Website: lowes
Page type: payment
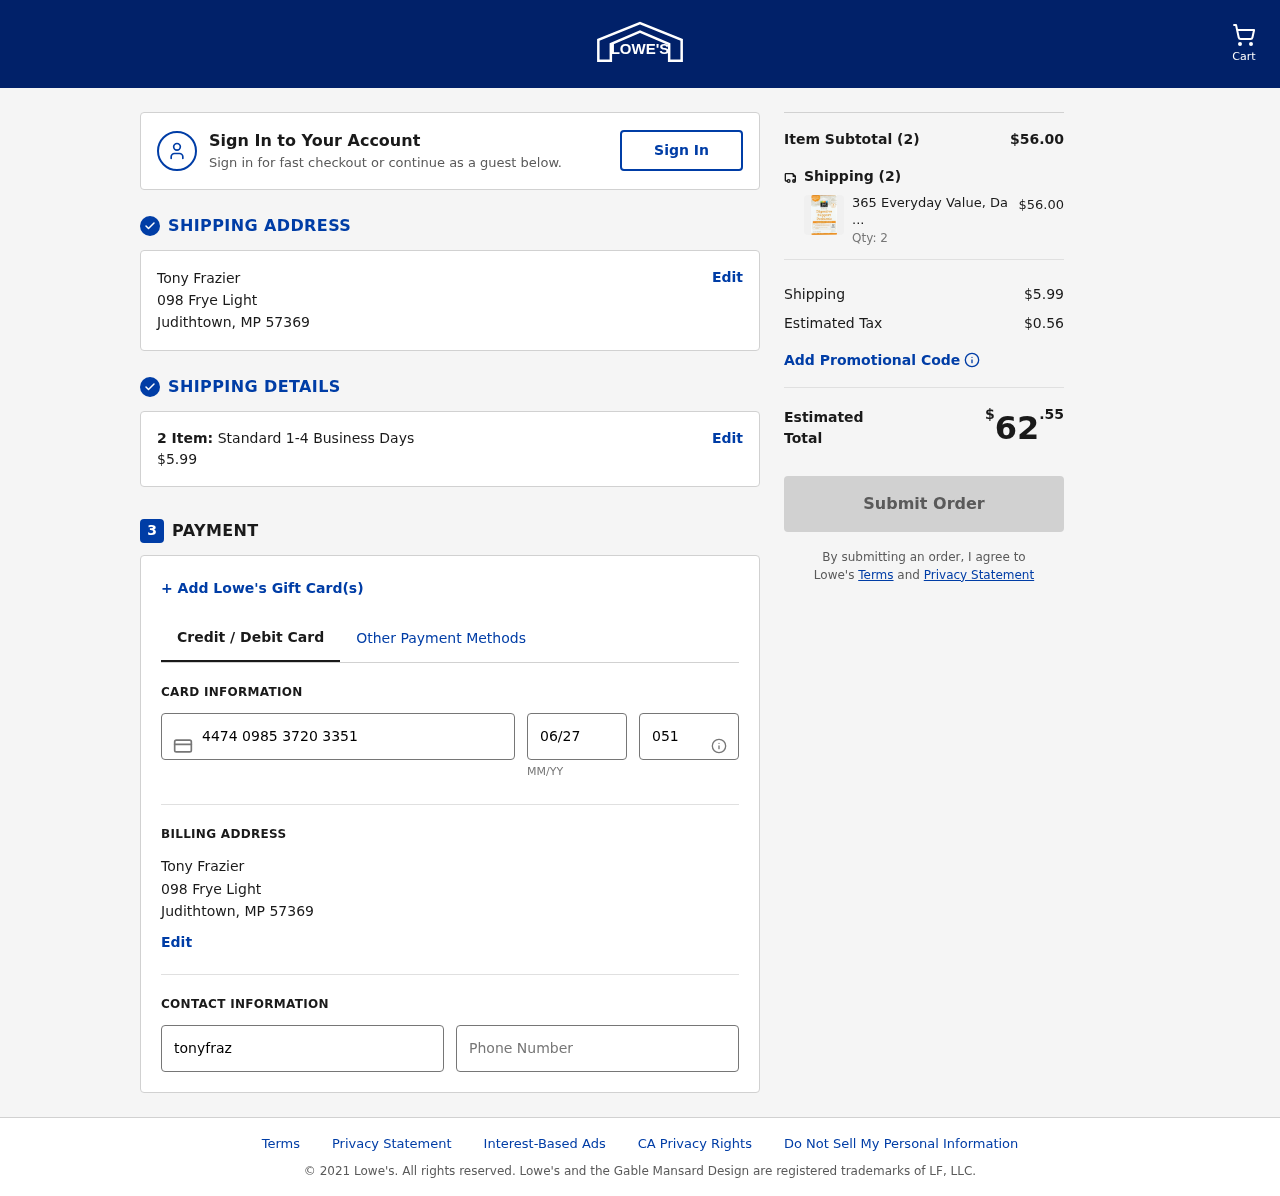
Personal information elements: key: PII_CARD_CVV
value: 051
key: PII_CARD_EXPIRY
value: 06/27
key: PII_CARD_NUMBER
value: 4474 0985 3720 3351
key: PII_CITY
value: Judithtown
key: PII_EMAIL
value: tonyfrazier@hotmail.com
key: PII_FULLNAME
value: Tony Frazier
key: PII_PHONE
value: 5796206754
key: PII_POSTCODE
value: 57369
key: PII_STATE_ABBR
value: MP
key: PII_STREET
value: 098 Frye Light
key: PII_FULLNAME2
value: Tony Frazier
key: PII_STREET2
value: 098 Frye Light
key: PII_CITY2
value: Judithtown
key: PII_STATE_ABBR2
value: MP
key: PII_POSTCODE2
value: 57369
Product elements: key: PRODUCT1_NAME
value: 365 Everyday Value, Daily Digestive Support Probiotic 5 Billion CFU, 30 ct
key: PRODUCT1_PRICE
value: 28
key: PRODUCT1_QUANTITY
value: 2
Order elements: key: ORDER_NUM_ITEMS
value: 2
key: ORDER_SHIPPING_COST
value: $5.99
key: ORDER_NUM_ITEMS2
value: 2
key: ORDER_SUBTOTAL
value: $56.00
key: ORDER_NUM_ITEMS3
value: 2
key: ORDER_SHIPPING_COST2
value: $5.99
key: ORDER_TAX
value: $0.56
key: ORDER_TOTAL
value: $62.55